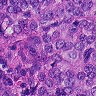
Metastatic tissue present: yes